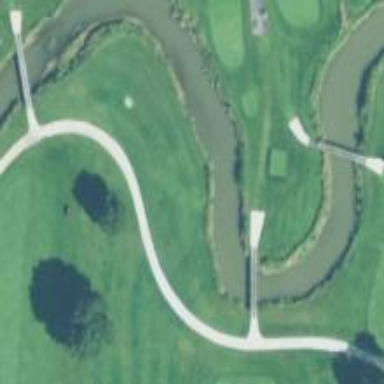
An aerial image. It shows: Path bridge with view of golf course.